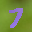
Label: 7